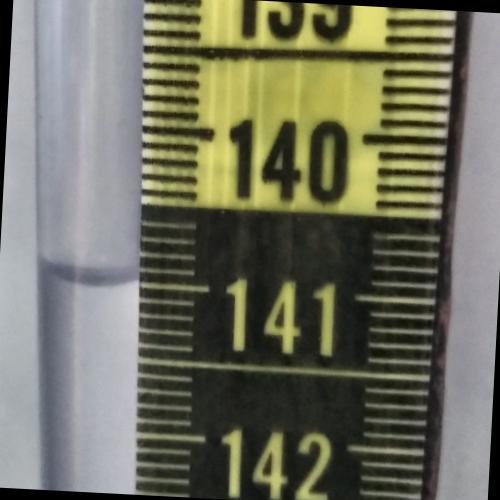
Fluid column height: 141.0 cm